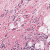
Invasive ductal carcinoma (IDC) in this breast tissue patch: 0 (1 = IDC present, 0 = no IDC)